Question: I am trying to get Navigation Bar to look like this:

I couldnt get it work properly, how to fix it?
'''
<ul class="subnav">
<li> <a href=""> Text One</a></li>
<li> <a href=""> Text Two</a></li>
<li> <a class="active" href=""> Text Three</a></li>
<li> <a href=""> Text Four</a></li>
</ul>
<style>
.subnav {
list-style:none;
border-bottom:1px solid #c7c4ba;
}
.subnav li{
display:inline;
font-size:14px;
margin-right:1px;
}
.subnav a:hover {
background-color:white;
color:black;
}
.subnav a {
background-color:#c7c4ba;
color:white;
text-decoration: none;
}
.subnav .active {
background-color:white;
color:#c61c25;
border:1px solid #c7c4ba;
}
</style>
'''
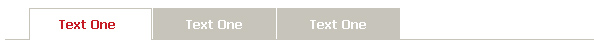
Answer: Will this work for you? <URL> The effects you wanted are there but I don't know how else you want different events to appear.
CSS:
'''
.subnav {
list-style:none;
border-bottom:1px solid #c7c4ba;
float:left;
}
.subnav li{
display:inline;
font-size:14px;
margin-right:1px;
float: left;
width: 100px;
height: 25px;
text-align: center;
border:1px solid #c7c4ba;
border-bottom: 0;
line-height: 25px;
background-color:#c7c4ba;
}
.subnav li:first-child{
margin-left: 25px;
}
.subnav a:hover {
background-color:white;
color:black;
}
.subnav a {
color:white;
text-decoration: none;
}
.subnav li.active {
background-color:white;
z-index:999;
}
.subnav li.active a{
color:#c61c25;
}
.clearBorder {
position: relative;
width: 100px;
bottom: 0;
background-color: white;
float: left;
height: 1px;
}
'''
HTML:
'''
<ul class="subnav">
<li> <a href=""> Text One</a></li>
<li> <a href=""> Text Two</a></li>
<li class="active"> <a href=""> Text Three <span class="clearBorder"</span></a></li>
<li> <a href=""> Text Four</a></li>
</ul>
'''